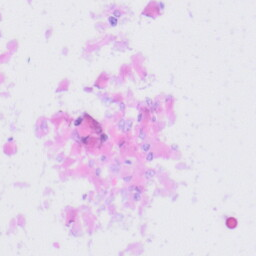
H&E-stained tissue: Tonsil